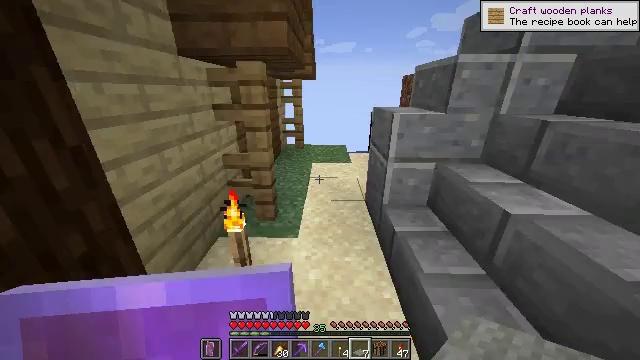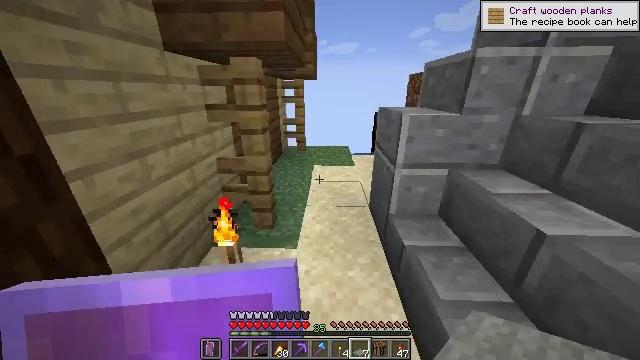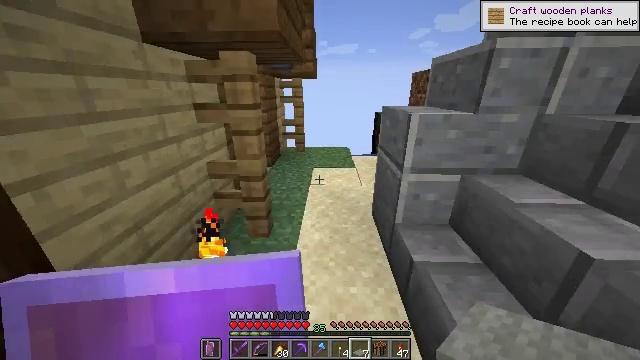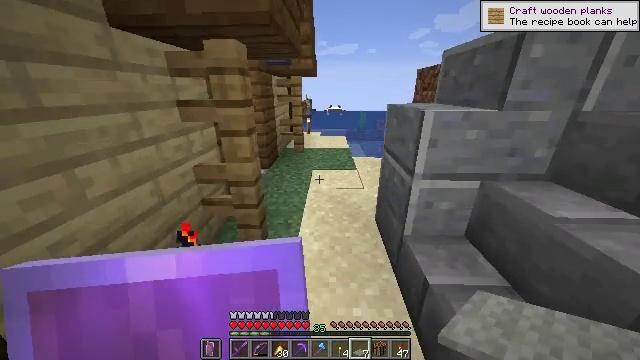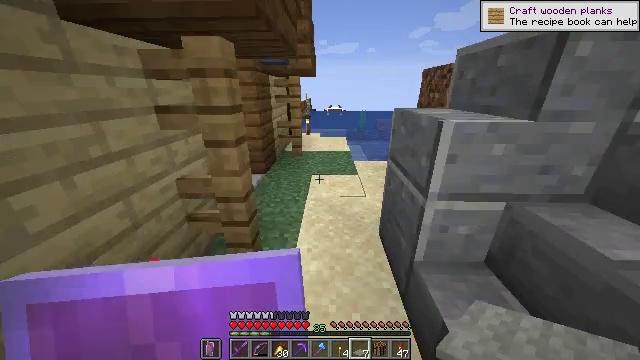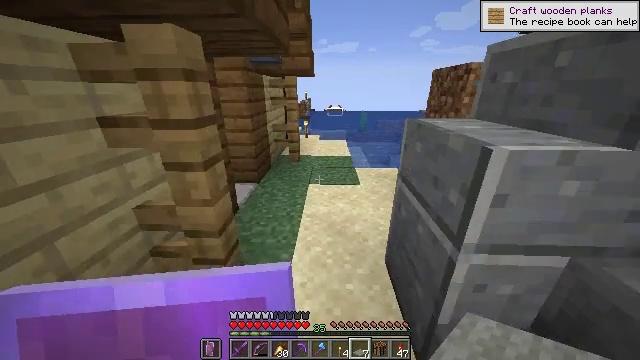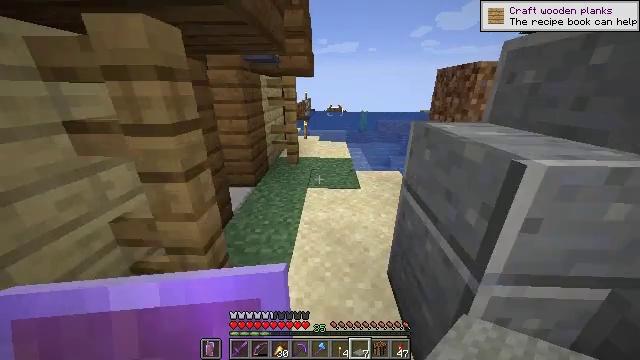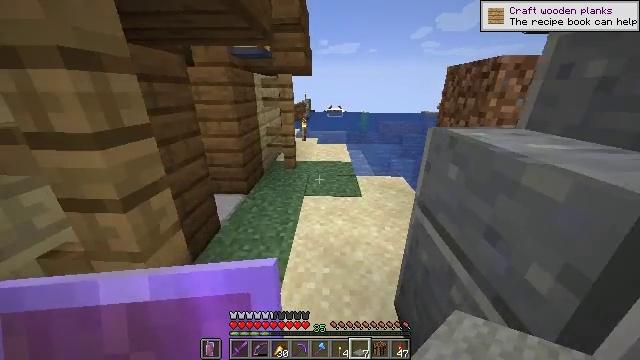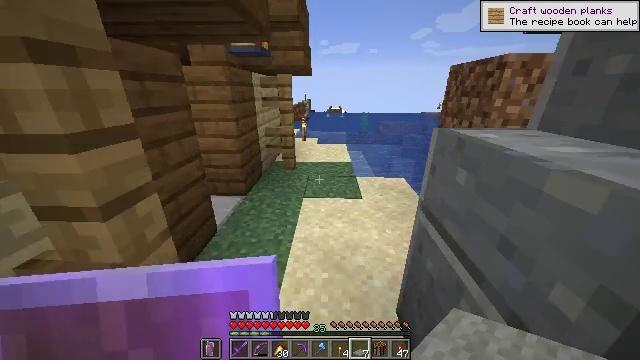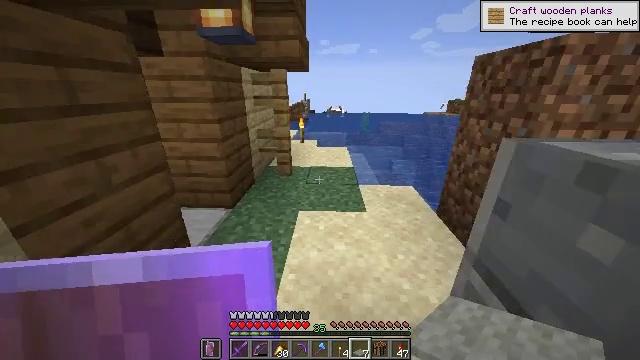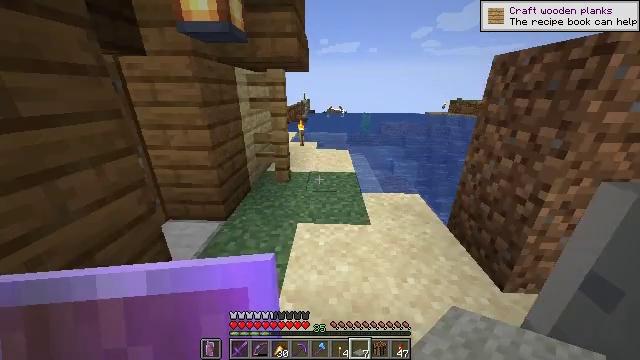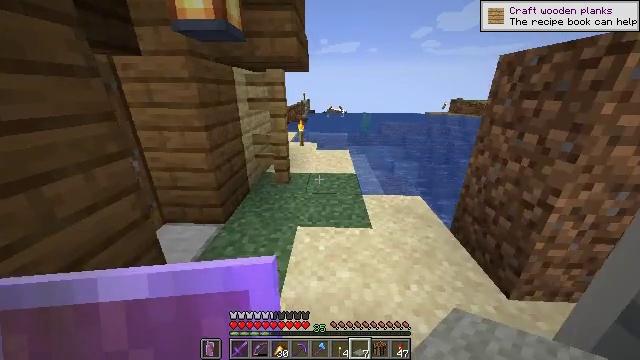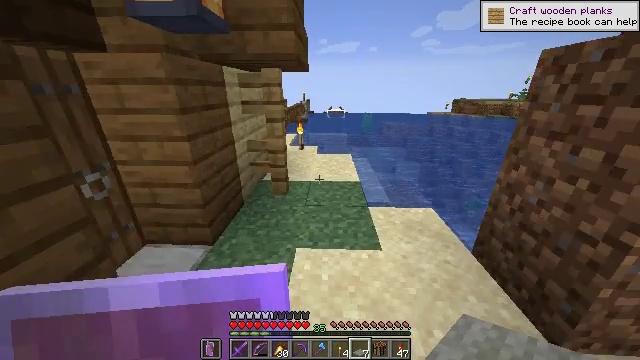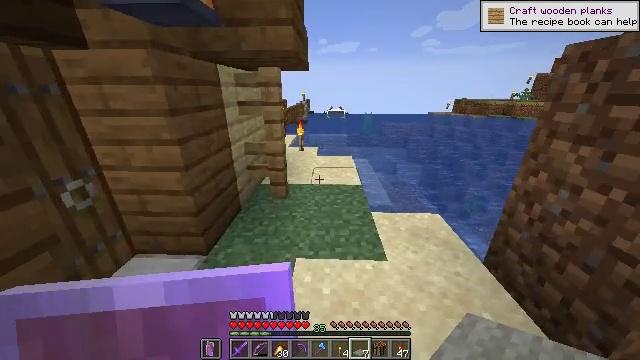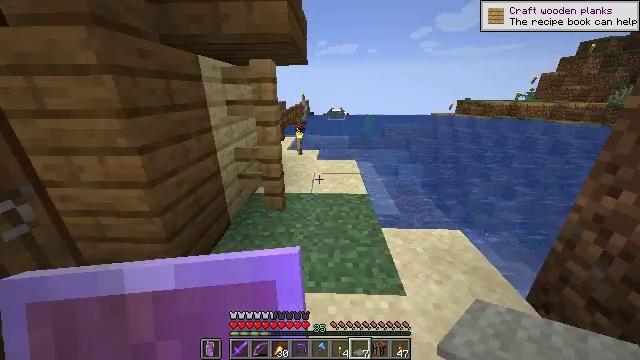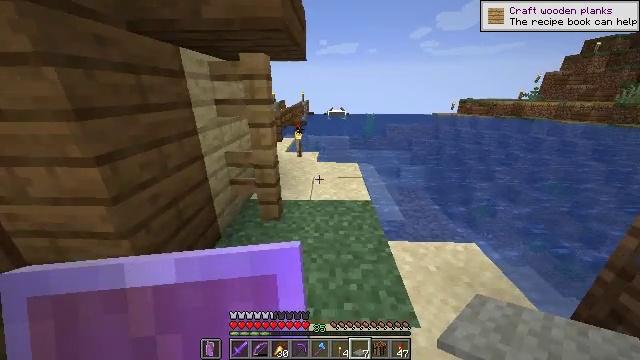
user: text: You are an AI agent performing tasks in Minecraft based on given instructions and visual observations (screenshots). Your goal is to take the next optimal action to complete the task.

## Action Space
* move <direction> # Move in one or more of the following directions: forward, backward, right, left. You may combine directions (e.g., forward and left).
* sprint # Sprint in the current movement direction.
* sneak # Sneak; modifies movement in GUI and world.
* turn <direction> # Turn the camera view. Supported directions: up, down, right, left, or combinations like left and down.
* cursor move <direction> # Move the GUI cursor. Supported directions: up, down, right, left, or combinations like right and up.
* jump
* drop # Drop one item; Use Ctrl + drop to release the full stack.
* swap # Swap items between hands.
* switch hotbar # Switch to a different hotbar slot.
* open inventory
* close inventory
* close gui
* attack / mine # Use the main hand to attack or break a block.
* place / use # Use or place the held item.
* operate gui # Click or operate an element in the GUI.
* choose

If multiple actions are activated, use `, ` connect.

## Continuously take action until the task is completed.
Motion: motion action
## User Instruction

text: Gather the yellow carpet.
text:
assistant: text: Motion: move forward
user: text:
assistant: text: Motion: move forward
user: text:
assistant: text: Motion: move forward
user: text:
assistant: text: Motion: move forward
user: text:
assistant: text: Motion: move forward
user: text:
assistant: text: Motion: move forward
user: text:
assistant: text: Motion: move forward
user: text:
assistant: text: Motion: move forward
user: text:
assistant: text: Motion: move forward
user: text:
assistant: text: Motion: move forward
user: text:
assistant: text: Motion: move forward
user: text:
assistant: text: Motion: move forward
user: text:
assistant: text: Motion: move forward
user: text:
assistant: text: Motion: move forward
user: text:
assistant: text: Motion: move forward
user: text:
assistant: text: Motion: move forward, turn left
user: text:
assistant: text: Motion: move forward, turn left
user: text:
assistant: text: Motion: move forward, turn left
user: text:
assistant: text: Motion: move forward
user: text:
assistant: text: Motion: move forward
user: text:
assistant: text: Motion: move forward and move right
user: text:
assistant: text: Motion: move forward and move right
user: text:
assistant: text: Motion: move forward and move right, turn left
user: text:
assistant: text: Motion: move forward and move right, turn left
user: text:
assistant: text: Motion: move forward, turn left
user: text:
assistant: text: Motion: move forward, turn left
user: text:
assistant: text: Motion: move forward
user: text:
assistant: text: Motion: move forward
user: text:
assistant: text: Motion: move forward, turn left
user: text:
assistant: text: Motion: move forward, turn left